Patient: sex M, age 58
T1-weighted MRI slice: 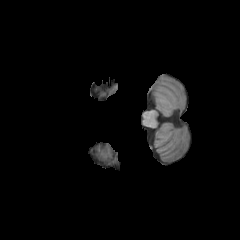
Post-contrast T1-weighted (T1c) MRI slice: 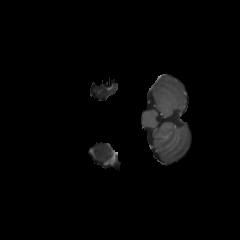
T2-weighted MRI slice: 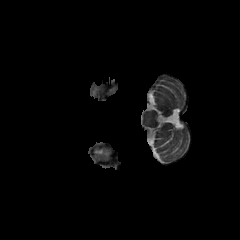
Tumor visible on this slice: no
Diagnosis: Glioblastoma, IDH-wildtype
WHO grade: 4